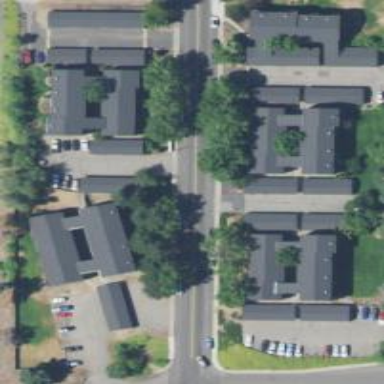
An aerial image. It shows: Residential area with apartments.